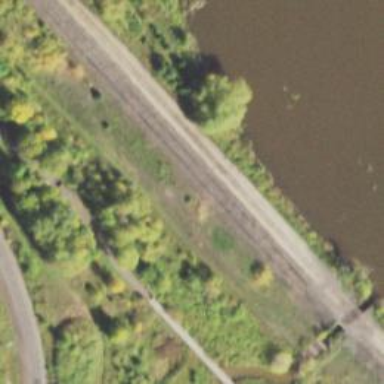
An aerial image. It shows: Disused railway spur.